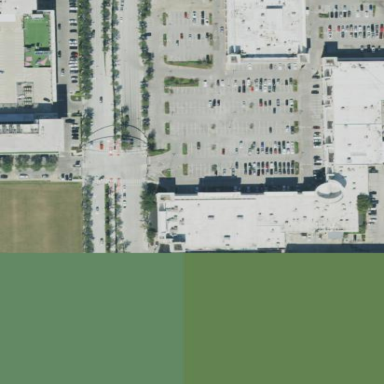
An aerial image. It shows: Commercial area.